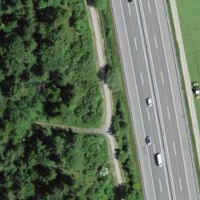
EUNIS habitat code: 57
Species observed at this site:
Milvus migrans